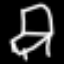
Label: chair